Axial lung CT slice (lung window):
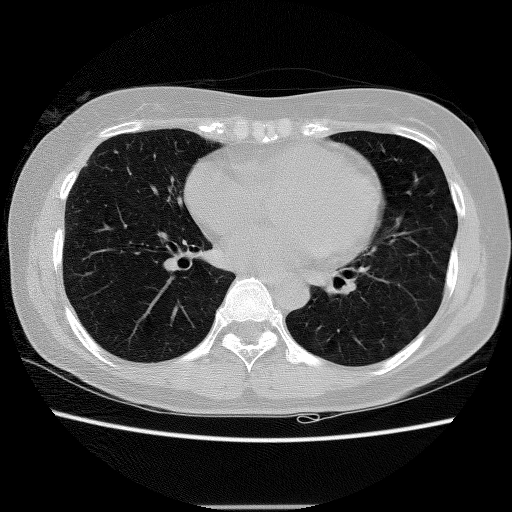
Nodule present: no